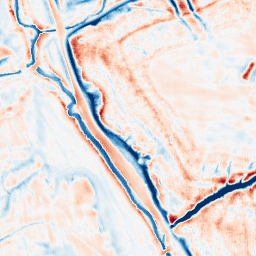
Category: edge_preserving
Decomposition family: bilateral
Decomposition parameters: d: 21
sigma_color: 50
sigma_space: 150
Upsampling method: fft_zeropad
Upsampling parameters: scale: 4
Upsampling scale: 4